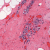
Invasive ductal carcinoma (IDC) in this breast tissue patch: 0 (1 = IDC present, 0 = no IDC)